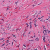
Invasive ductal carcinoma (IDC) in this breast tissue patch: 0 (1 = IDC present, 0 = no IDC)